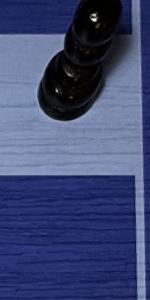
Label: Empty